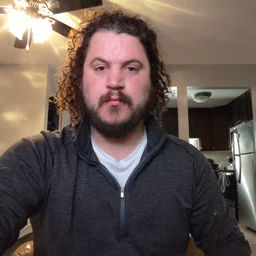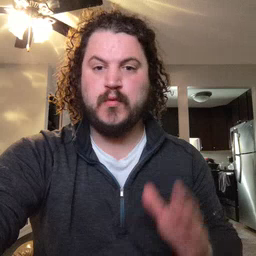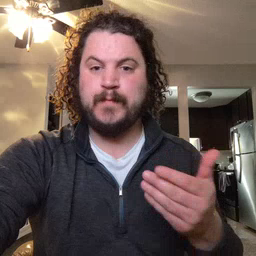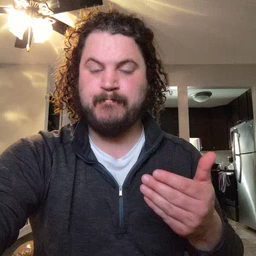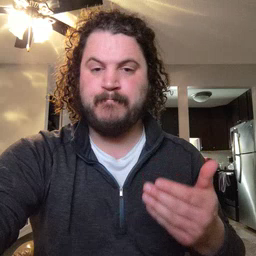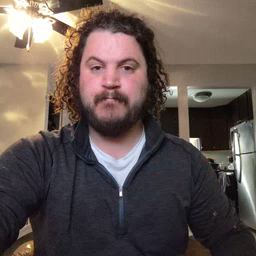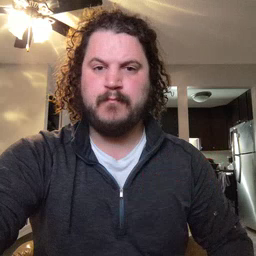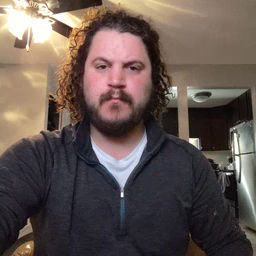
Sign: room